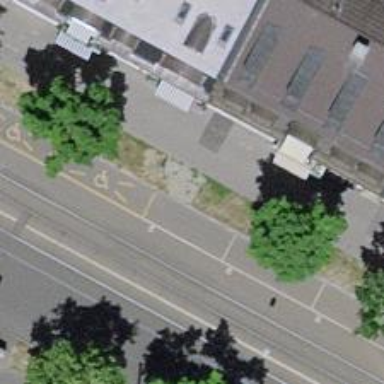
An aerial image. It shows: Avenue of trees.